Chest X-ray. View position: PA
Patient age: 60
Patient sex: F
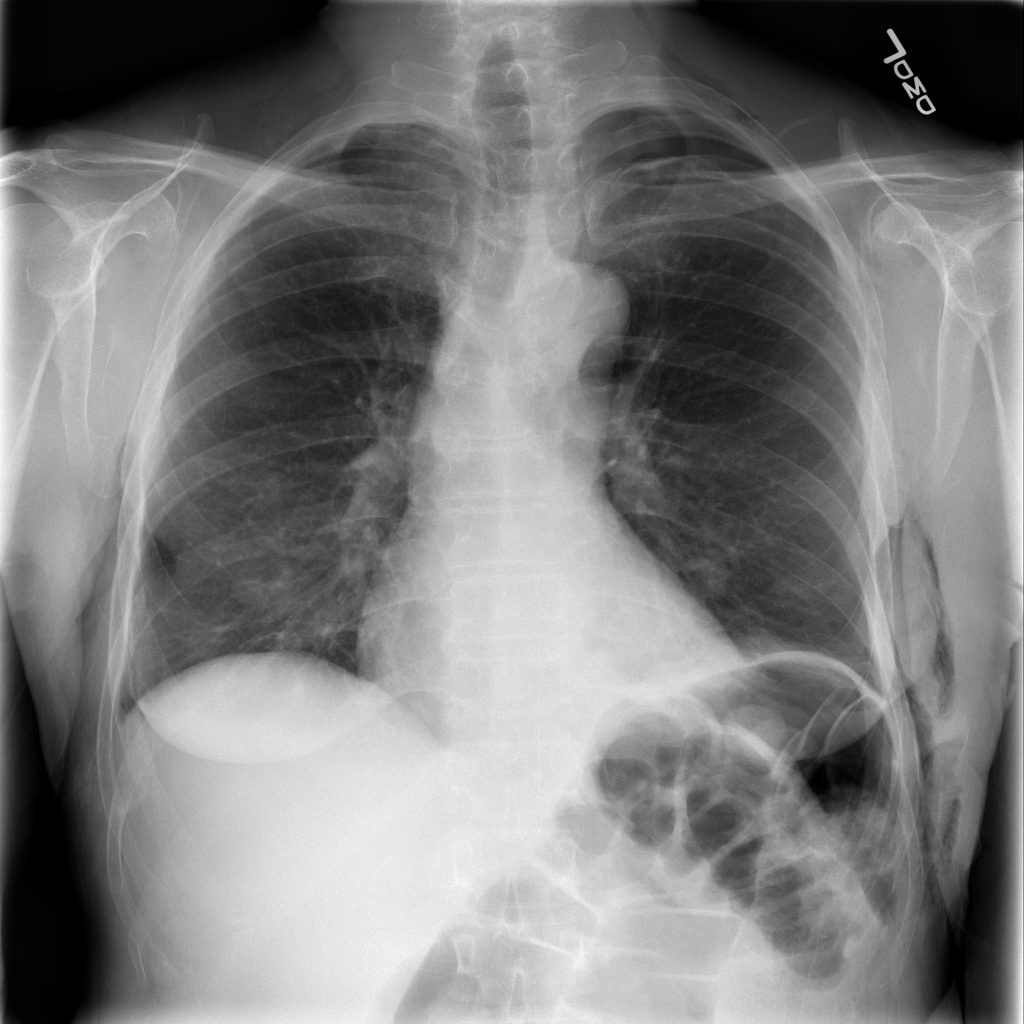
Finding: Pneumothorax